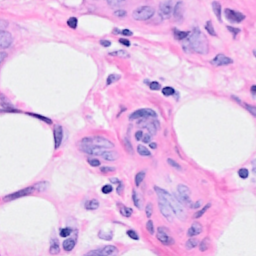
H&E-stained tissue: Breast